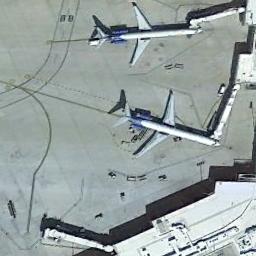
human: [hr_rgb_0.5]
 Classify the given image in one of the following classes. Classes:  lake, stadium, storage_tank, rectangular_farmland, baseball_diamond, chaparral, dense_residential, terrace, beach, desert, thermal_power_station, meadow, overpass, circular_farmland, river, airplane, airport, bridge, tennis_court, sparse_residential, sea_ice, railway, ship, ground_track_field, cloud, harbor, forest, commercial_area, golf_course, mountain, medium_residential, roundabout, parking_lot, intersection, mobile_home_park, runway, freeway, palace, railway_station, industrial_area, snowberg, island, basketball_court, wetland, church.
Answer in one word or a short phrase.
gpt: airplane